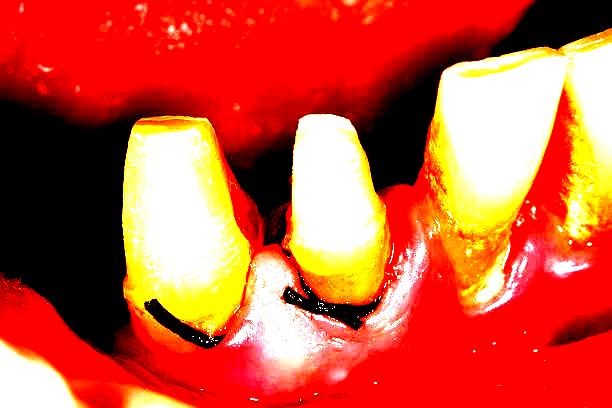
Condition: Calculus